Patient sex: M
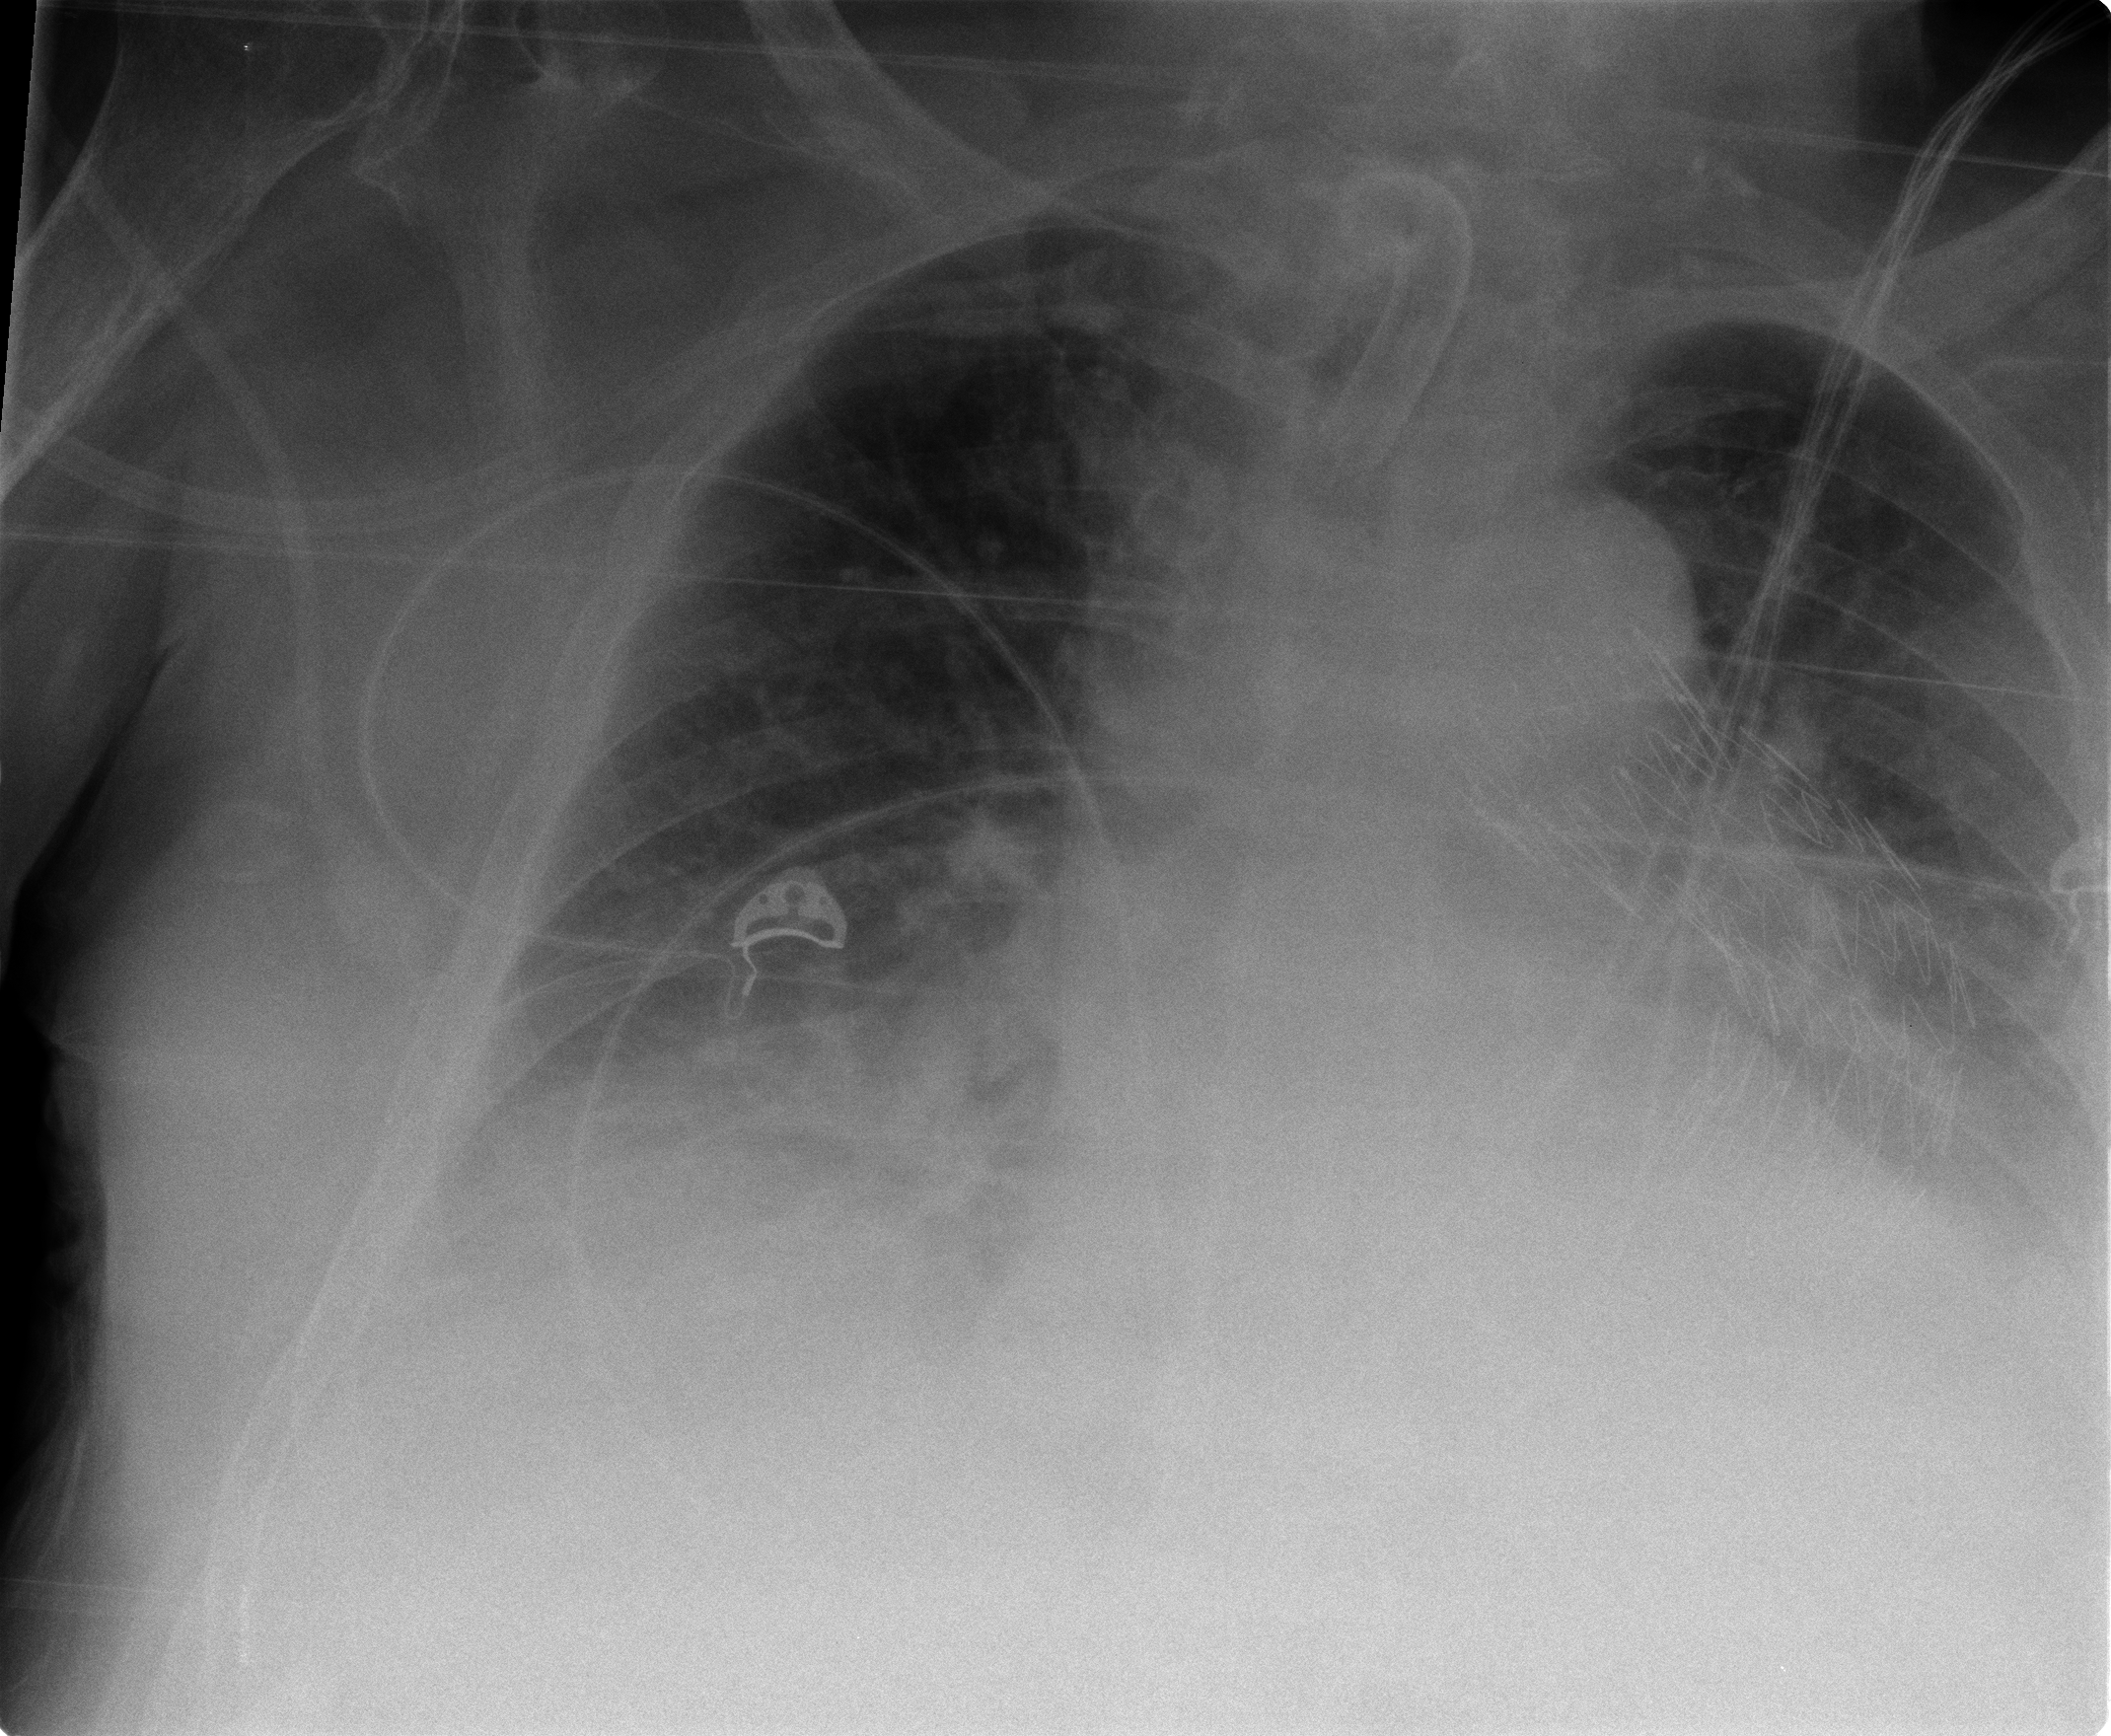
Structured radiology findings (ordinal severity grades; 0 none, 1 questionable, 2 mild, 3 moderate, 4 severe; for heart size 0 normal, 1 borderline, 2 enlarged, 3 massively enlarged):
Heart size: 2
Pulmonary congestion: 0
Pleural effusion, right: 2
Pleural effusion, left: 2
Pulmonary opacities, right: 0
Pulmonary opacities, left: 0
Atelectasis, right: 2
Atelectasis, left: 2